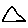
Label: triangle